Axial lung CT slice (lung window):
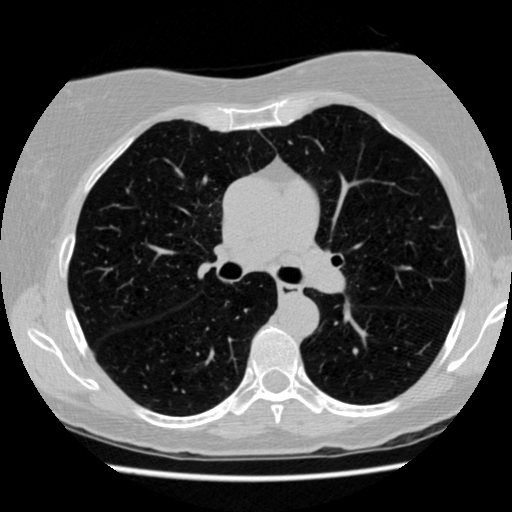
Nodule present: no